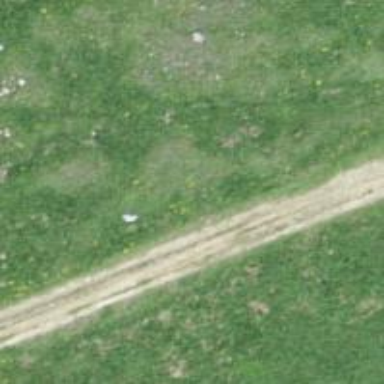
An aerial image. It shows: Dirt track road with grade 3 tracktype.